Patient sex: M
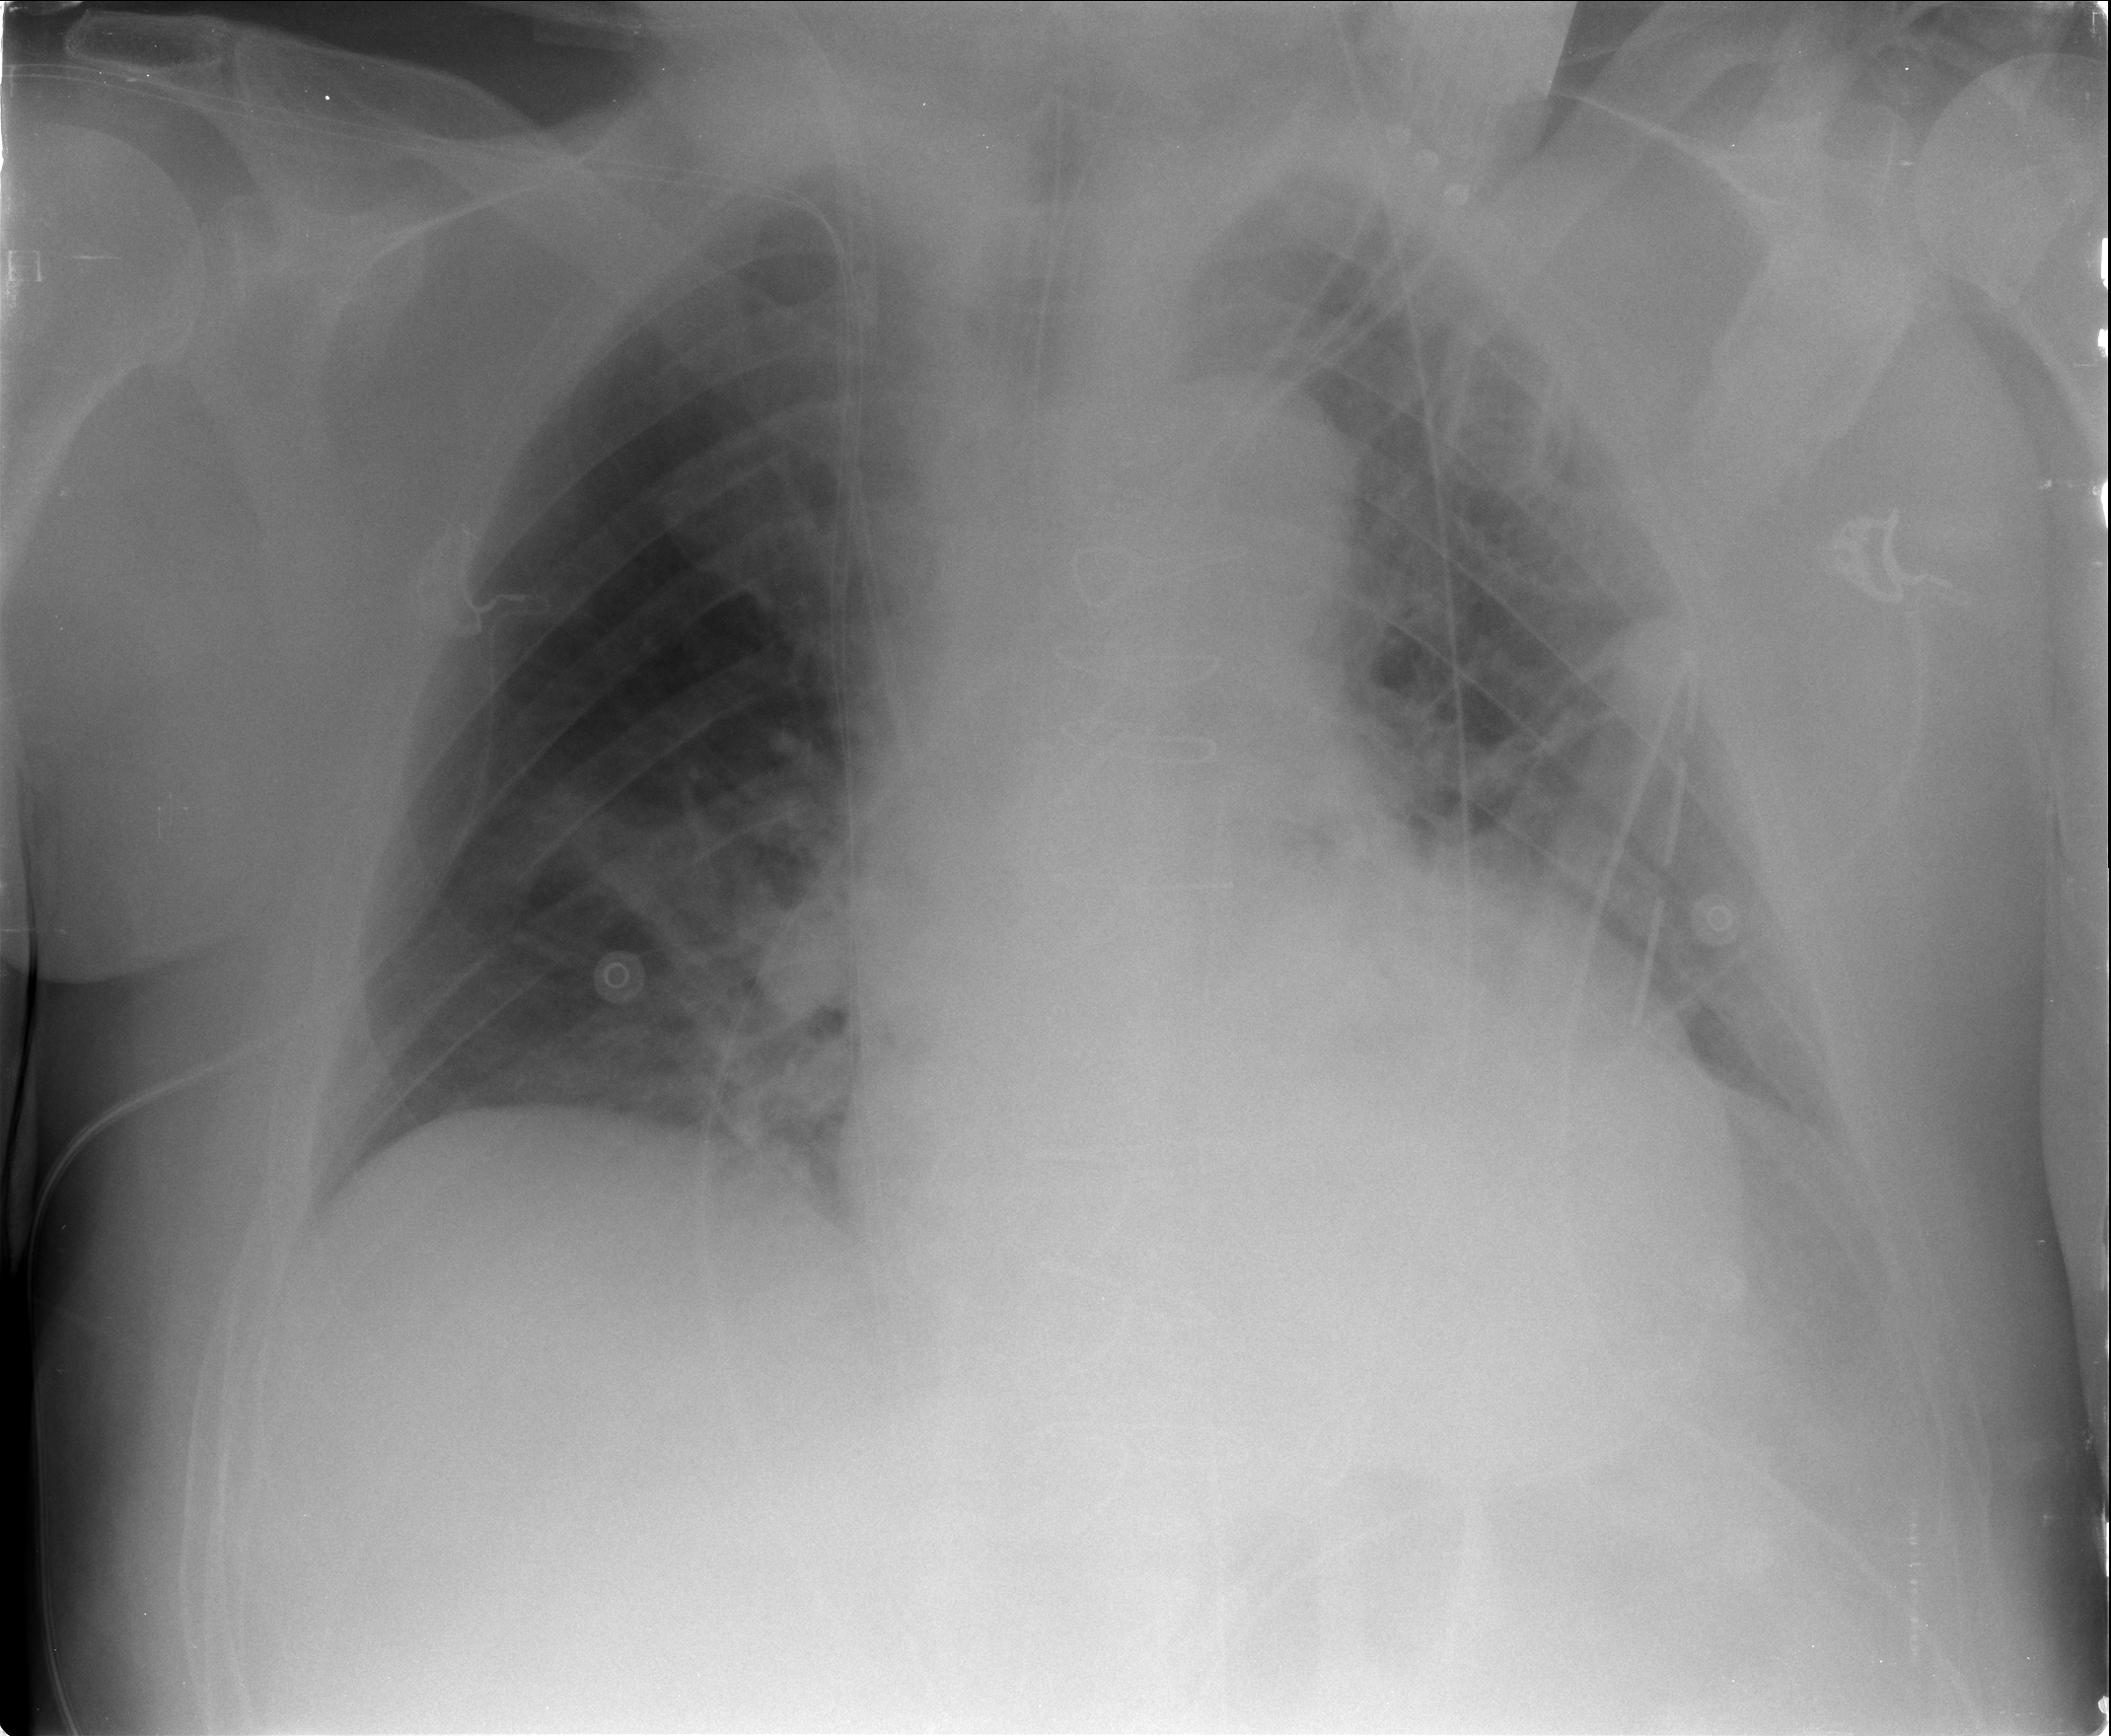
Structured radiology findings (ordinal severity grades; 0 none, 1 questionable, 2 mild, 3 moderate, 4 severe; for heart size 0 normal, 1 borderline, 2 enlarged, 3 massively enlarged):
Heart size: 2
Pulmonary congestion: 0
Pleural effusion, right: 0
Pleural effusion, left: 2
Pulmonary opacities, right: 0
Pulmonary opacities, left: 0
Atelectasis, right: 0
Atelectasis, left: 2